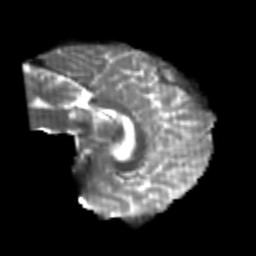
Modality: T2w
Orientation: sagittal
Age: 22
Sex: male
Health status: healthy
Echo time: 0.074 s